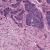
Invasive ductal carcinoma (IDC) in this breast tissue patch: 1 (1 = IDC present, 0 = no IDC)